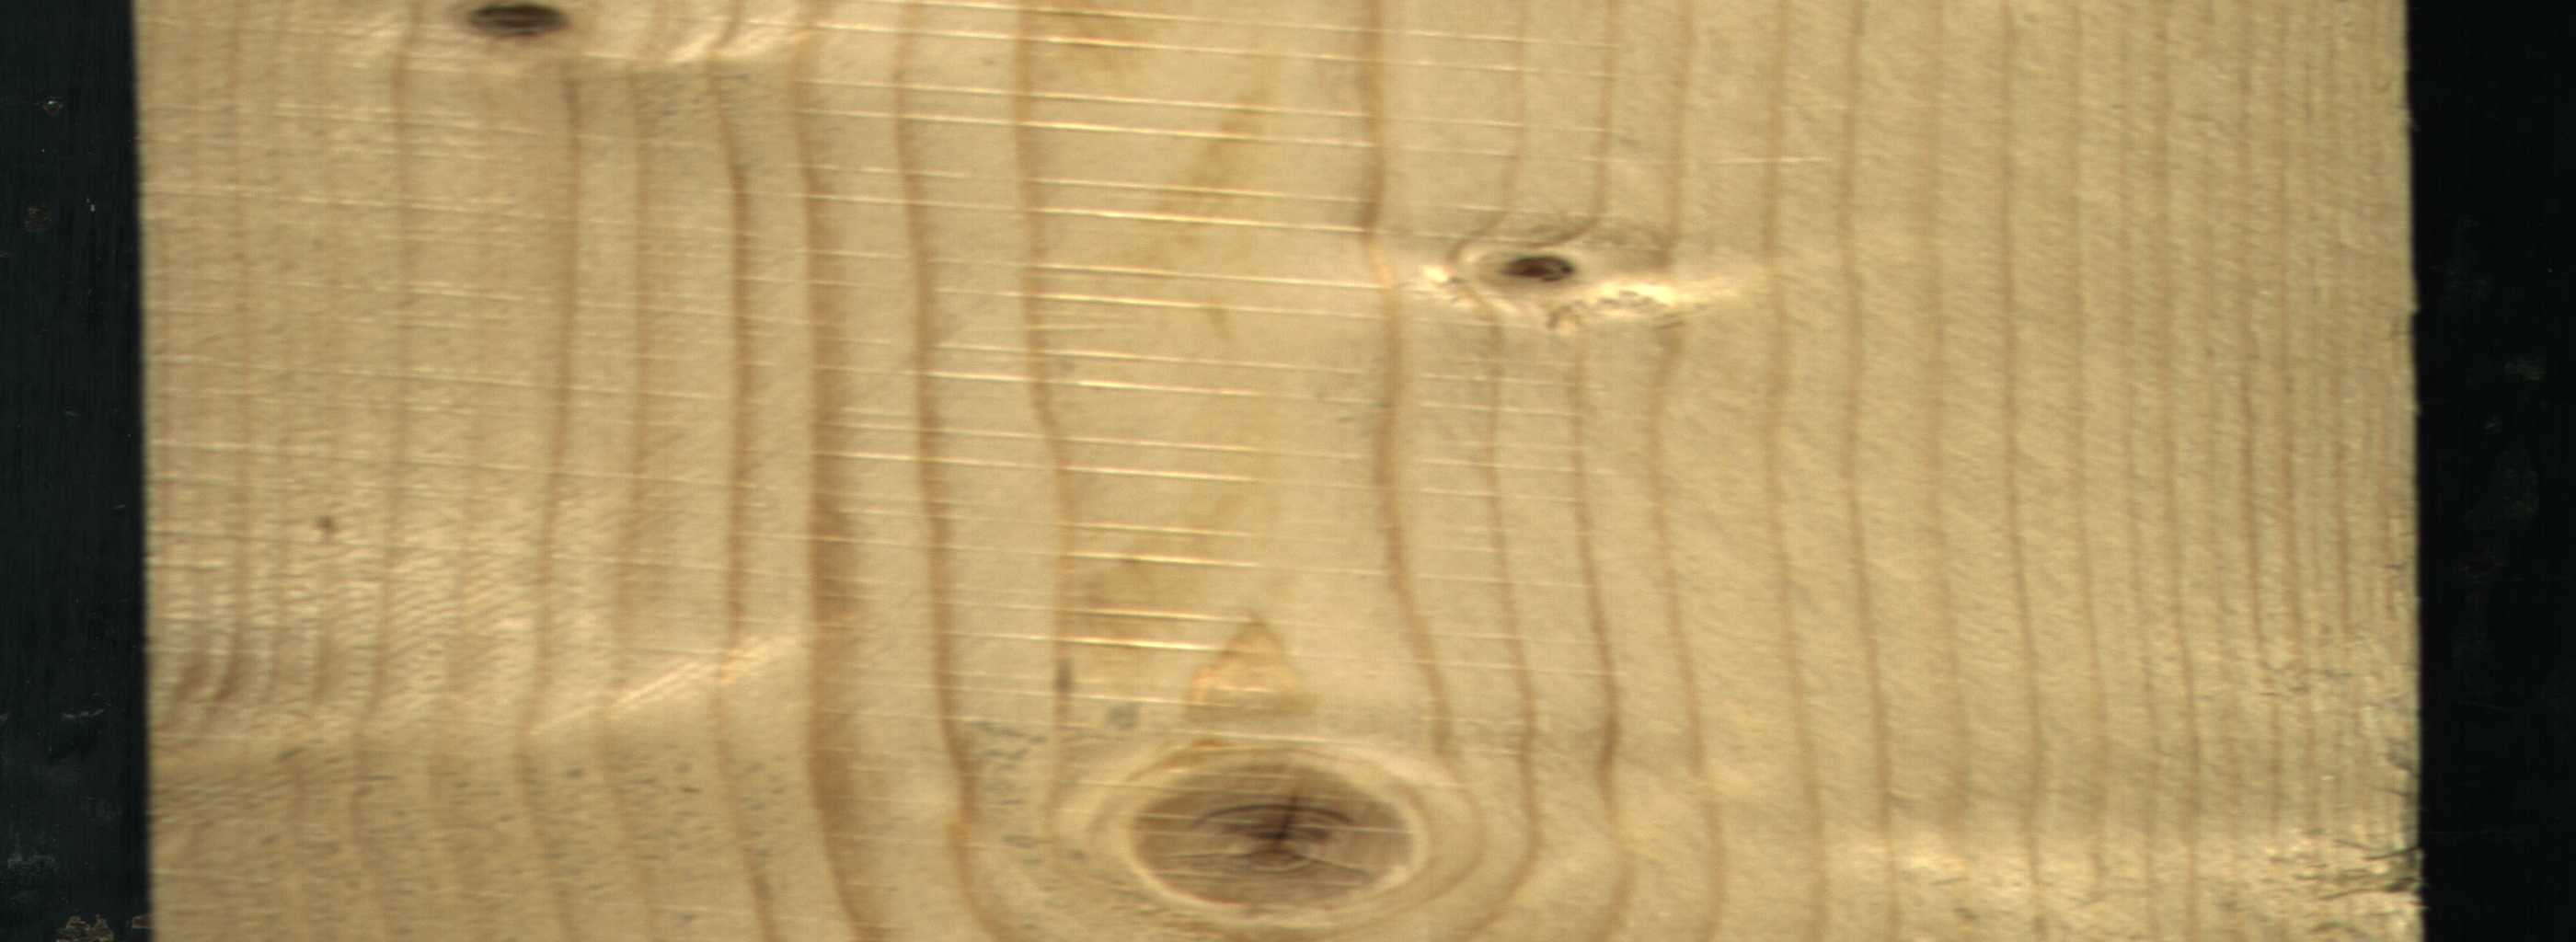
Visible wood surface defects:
knot_with_crack
Dead_Knot
Dead_Knot
Live_Knot